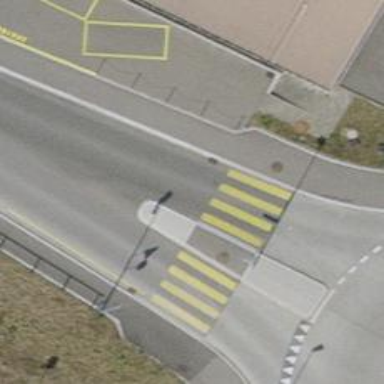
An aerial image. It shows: Uncontrolled zebra crossing with notable zebra markings.